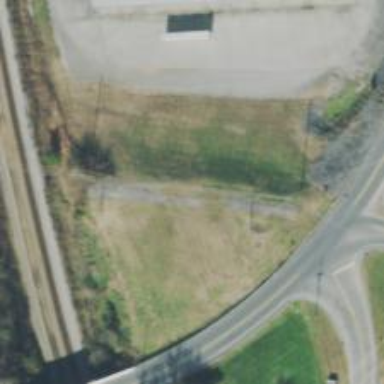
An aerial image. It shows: Abandoned road.